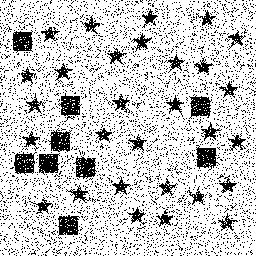
Squares: 9
Triangles: 0
Stars: 29
Total shapes: 38